Brain MRI, t2w sequence, axial 2D slice.
Patient: age 25, sex F, weight 78 kg, height 1.78 m
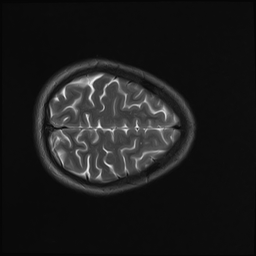